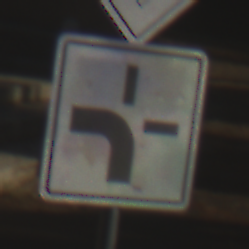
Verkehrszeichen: VerlaufVorfahrtsstrasse1
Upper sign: Vorfahrtsstrasse
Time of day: MorningAfternoon
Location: Outdoor (Suburban)
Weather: Clear
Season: NotSpecified
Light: Natural